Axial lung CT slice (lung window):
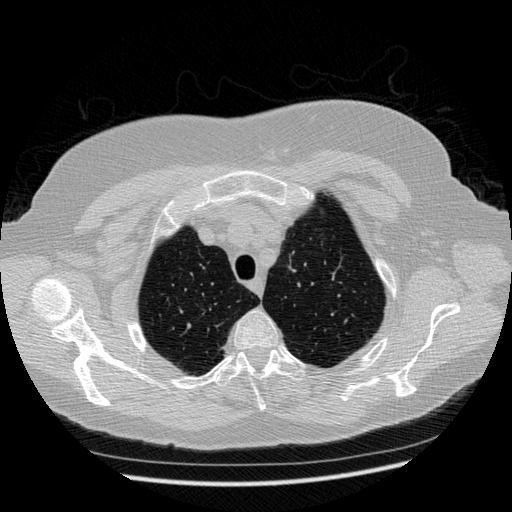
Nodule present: no